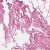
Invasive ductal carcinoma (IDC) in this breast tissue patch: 0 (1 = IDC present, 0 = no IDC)